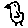
Label: bird